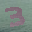
Label: 3